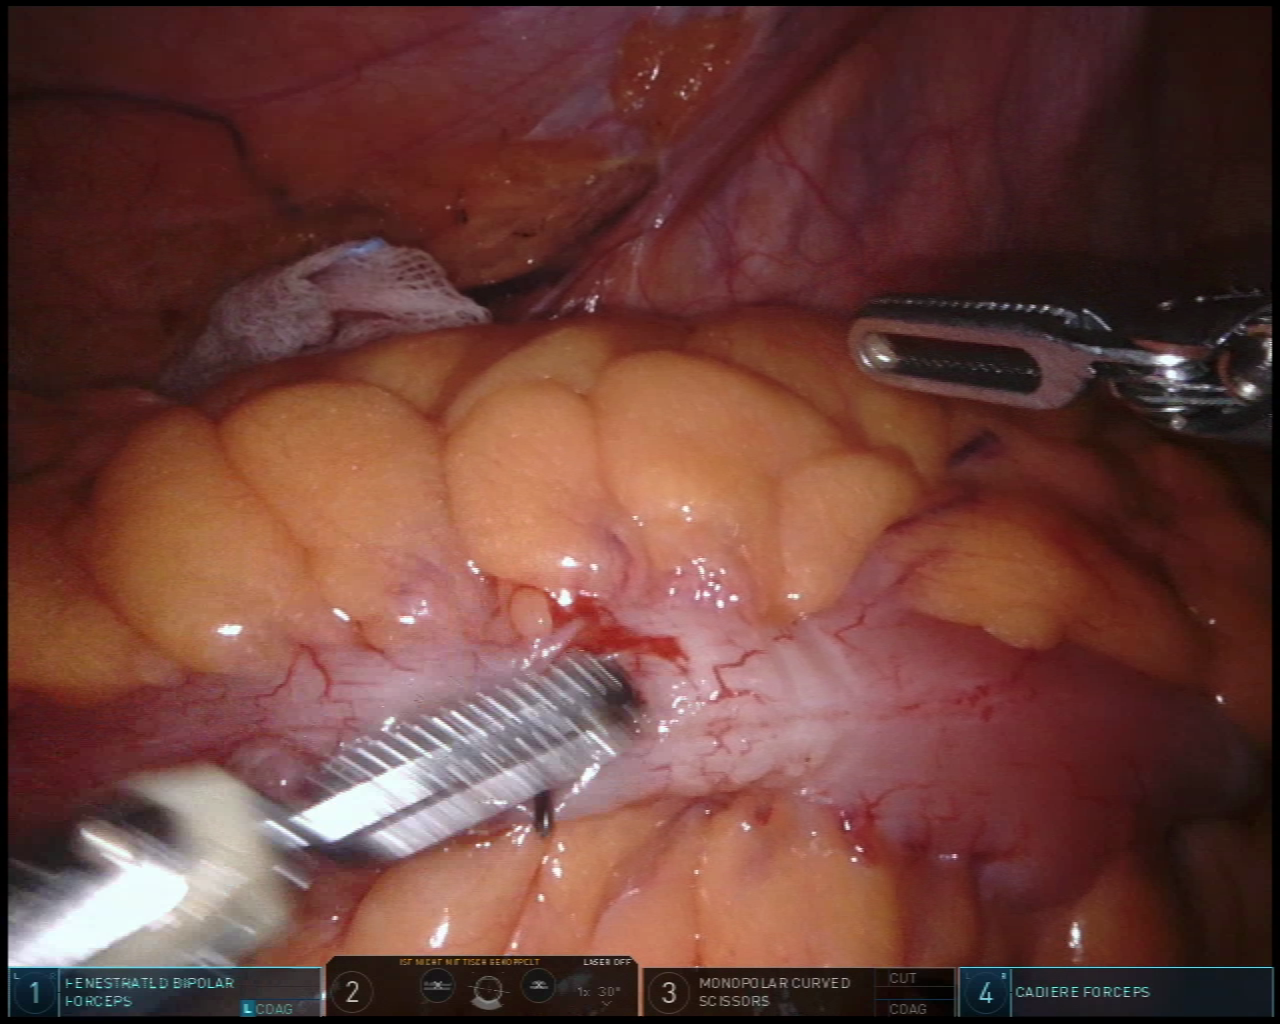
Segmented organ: colon
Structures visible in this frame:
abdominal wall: yes
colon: yes
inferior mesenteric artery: no
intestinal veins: no
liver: no
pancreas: no
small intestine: no
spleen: no
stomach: no
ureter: no
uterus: no
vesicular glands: no